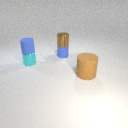
large brown rubber cylinder in front of small cyan metal cylinder